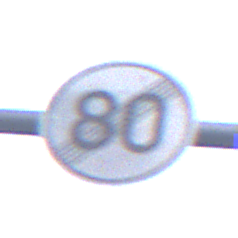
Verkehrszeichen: EndeGeschwindigkeit80
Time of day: SunriseSunset
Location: Outdoor (Nature)
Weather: PartlyCloudy
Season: NotSpecified
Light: Natural